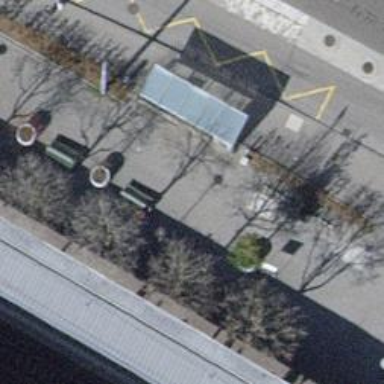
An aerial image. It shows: Bicycle parking area with wall loops.